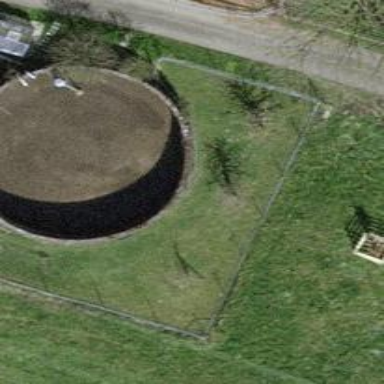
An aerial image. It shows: Storage tank with man-made structure.